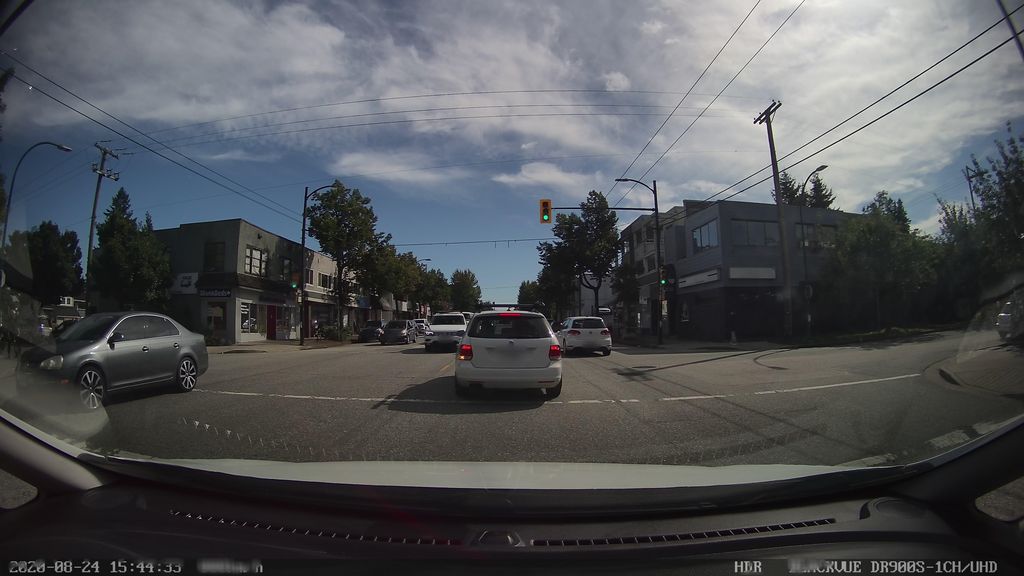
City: vancouver